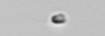
Label: nanoplankton_mix